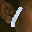
Label: 1